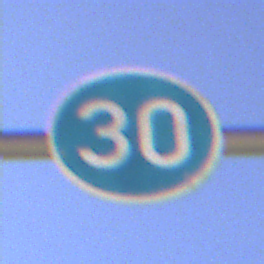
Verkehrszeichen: VorgeschriebeneMindestgeschwindigkeit
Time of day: Midday
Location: Outdoor (Nature)
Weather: Clear
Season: NotSpecified
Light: Natural